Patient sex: M
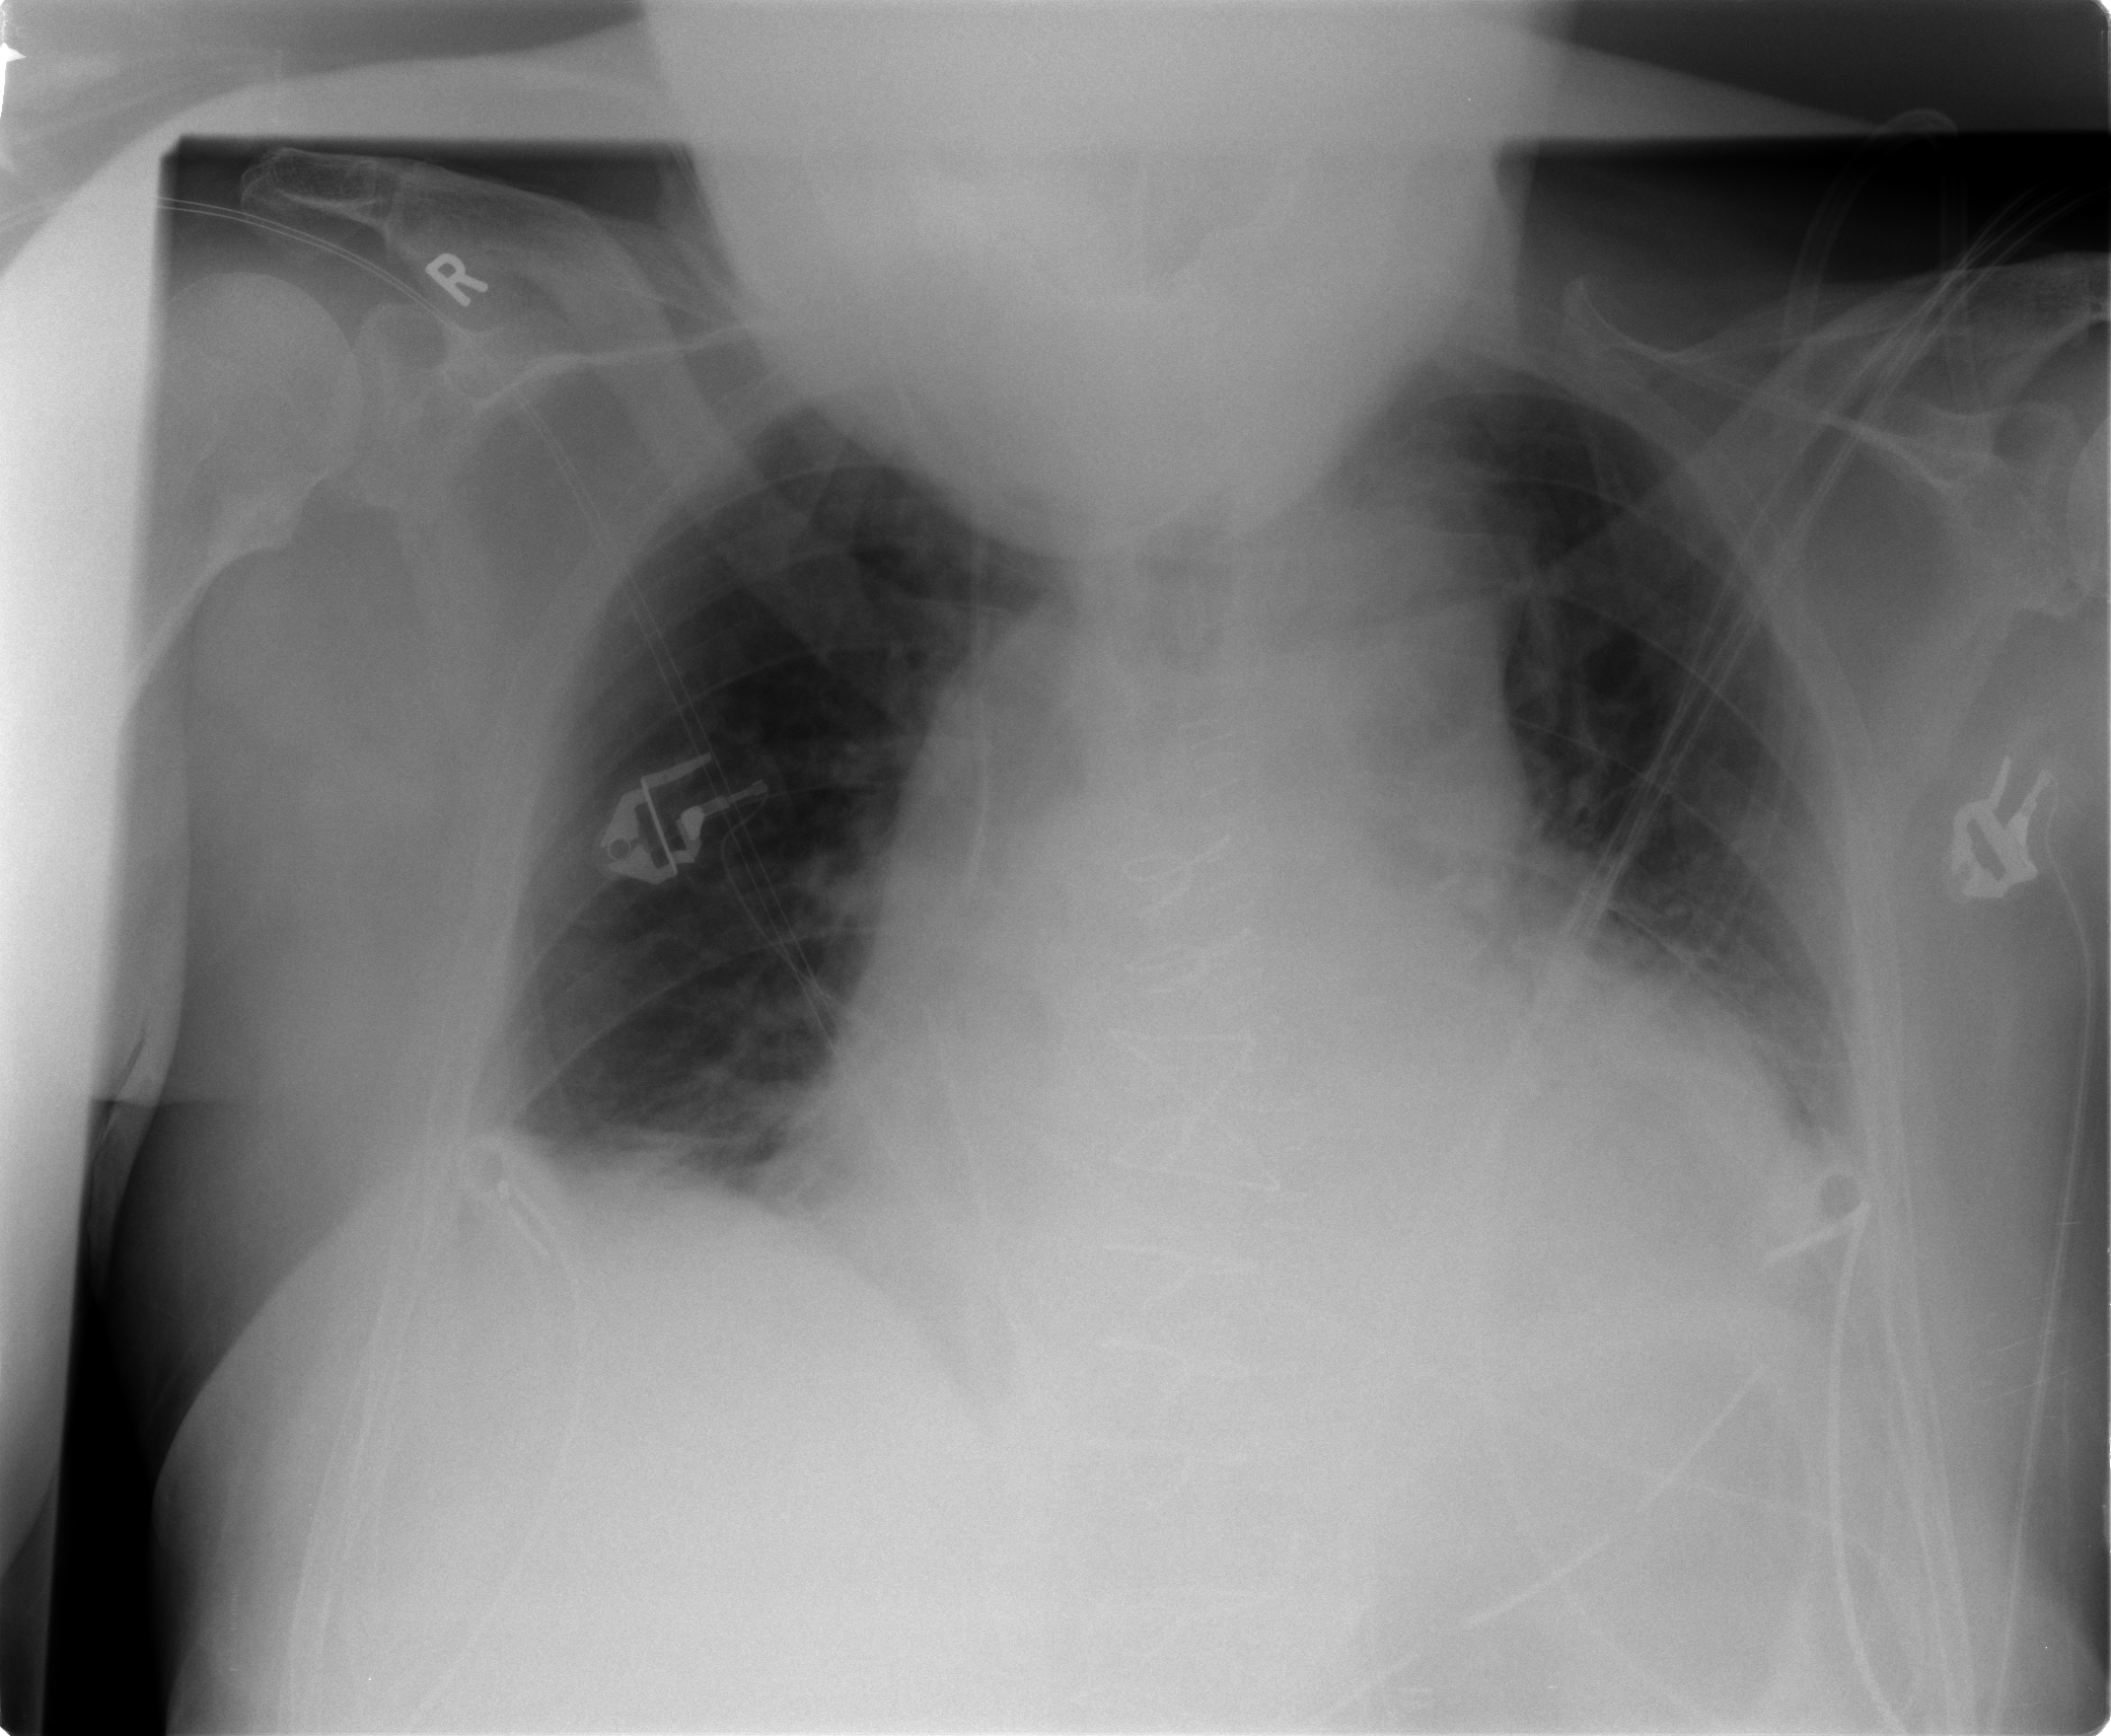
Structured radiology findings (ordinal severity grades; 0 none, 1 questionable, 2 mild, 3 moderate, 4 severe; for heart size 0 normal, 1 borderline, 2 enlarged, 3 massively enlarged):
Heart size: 2
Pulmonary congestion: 1
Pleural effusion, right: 1
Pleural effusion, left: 1
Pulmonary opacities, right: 0
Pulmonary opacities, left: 0
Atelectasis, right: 2
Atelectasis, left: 2